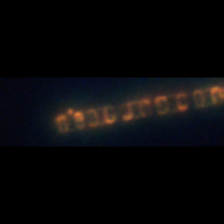
Taxon: Skeletonema
Group: Diatoms